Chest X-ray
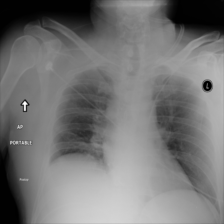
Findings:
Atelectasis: negative
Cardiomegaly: negative
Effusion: negative
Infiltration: negative
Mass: negative
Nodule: negative
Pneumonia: negative
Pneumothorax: negative
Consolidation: negative
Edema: negative
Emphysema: negative
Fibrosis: negative
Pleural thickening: negative
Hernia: negative